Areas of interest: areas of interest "Park Square"
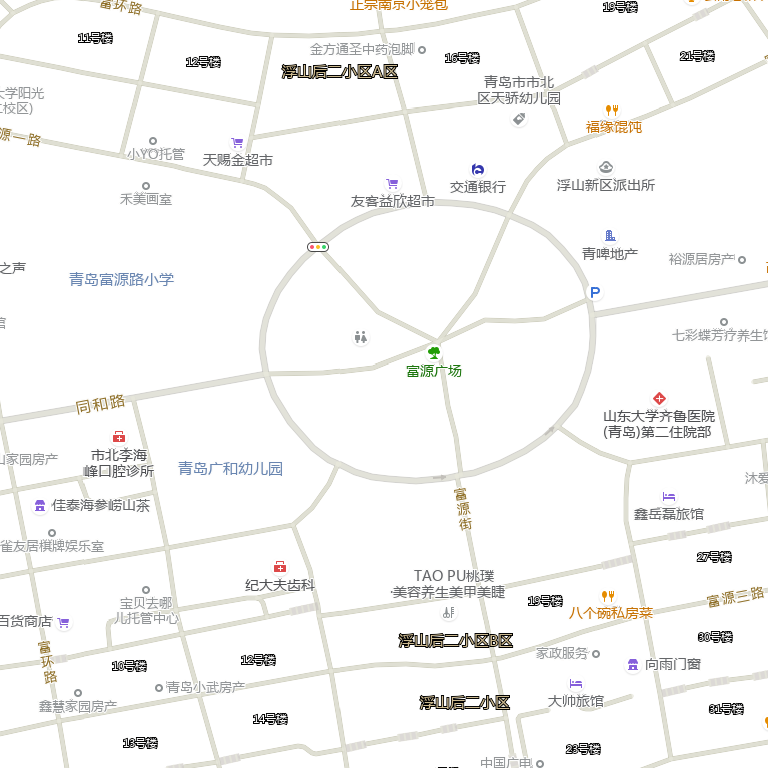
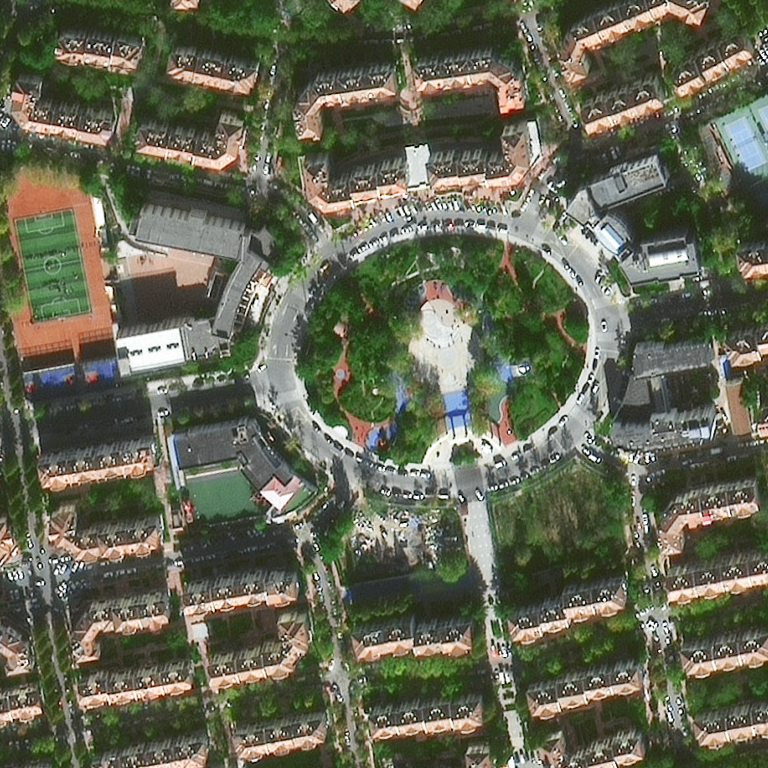